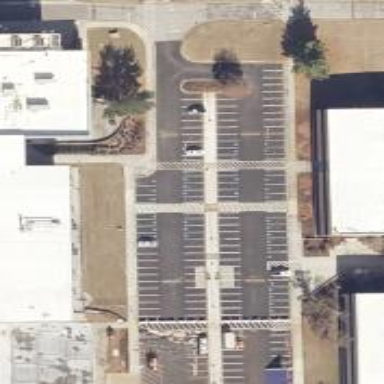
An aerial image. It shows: Parking space is available.